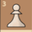
Piece: wP